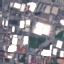
Label: Industrial